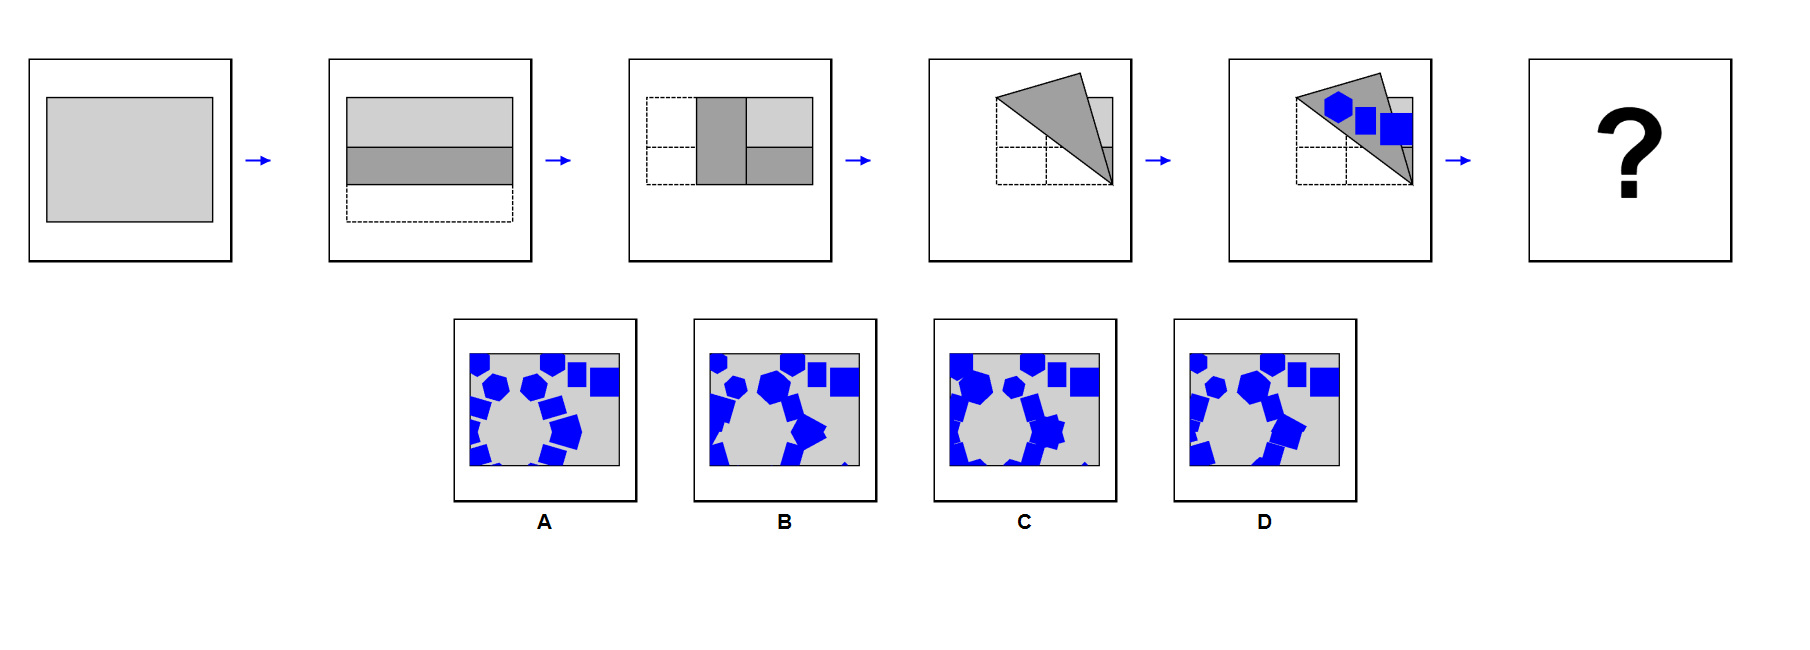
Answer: A